Aerial crown-view tile of a tropical tree (Barro Colorado Island, Panama), acquired 20250124:
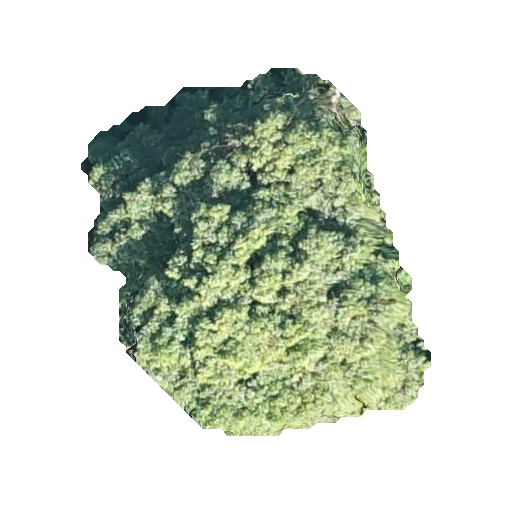
Species: Handroanthus guayacan
GBIF accepted scientific name: Handroanthus guayacan
Crown area: 136.671 m²